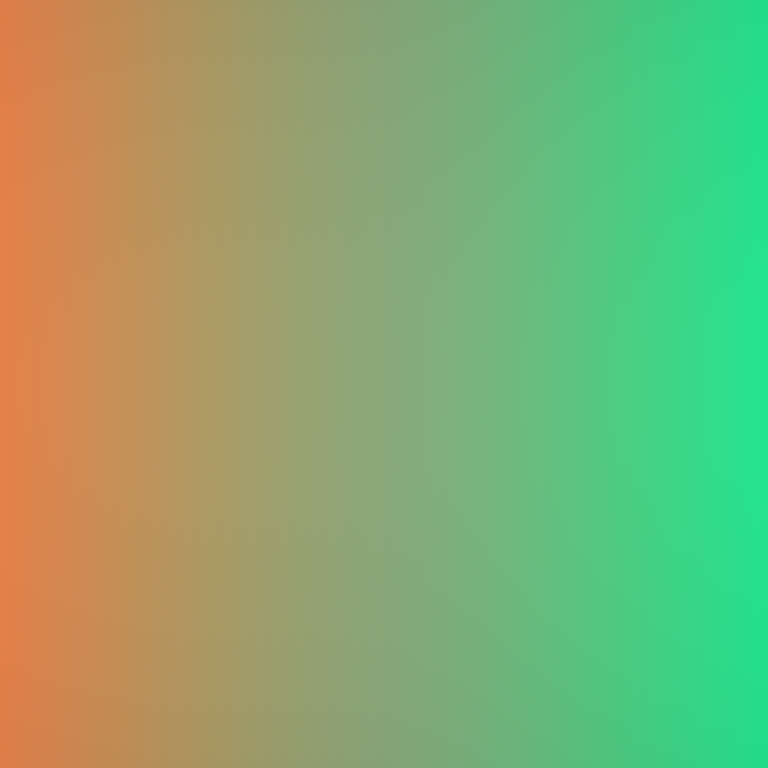
Abstract light effect, smooth gradient from warm orange to cool green, calm atmosphere, soft blend, no room, no furniture, no objects.